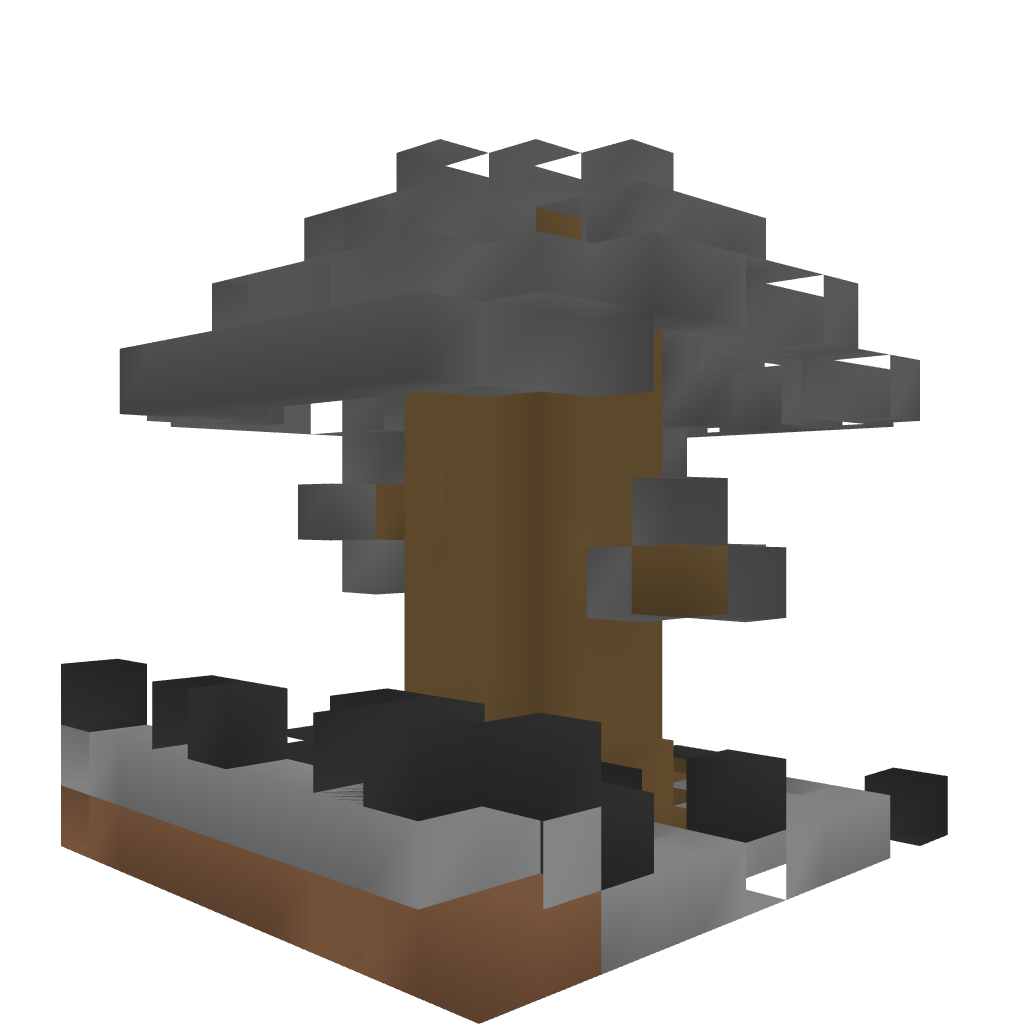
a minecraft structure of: Large oak tree